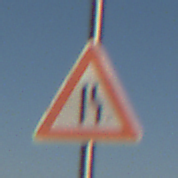
Verkehrszeichen: EinseitigVerengteFahrbahnRechts
Umgebung: Outdoor, Nature
Tageszeit: MorningAfternoon
Wetter: Clear
Licht: Natural
Jahreszeit: Winter
Kontrast: HighContrast